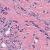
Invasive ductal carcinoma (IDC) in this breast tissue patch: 1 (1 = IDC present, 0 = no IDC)